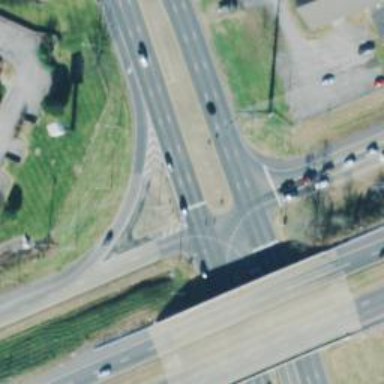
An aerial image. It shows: Trunk link highway.